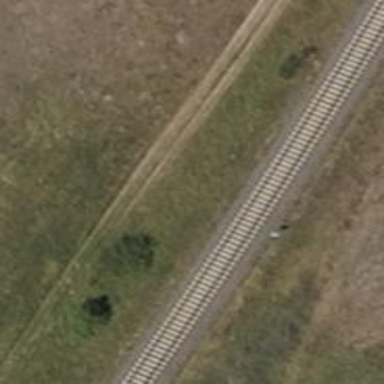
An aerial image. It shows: Solitary milestone along the railway.